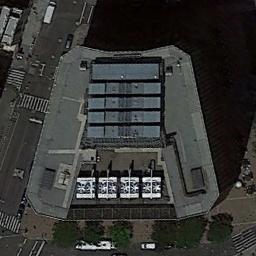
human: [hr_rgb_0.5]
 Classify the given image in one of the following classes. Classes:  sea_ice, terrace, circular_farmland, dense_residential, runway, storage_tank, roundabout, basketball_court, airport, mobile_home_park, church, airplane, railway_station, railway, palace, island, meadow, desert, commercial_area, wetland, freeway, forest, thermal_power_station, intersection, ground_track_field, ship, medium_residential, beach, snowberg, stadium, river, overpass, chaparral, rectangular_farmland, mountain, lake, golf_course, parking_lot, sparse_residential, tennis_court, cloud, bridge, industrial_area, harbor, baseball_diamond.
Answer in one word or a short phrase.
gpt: commercial_area